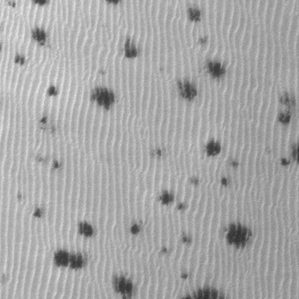
Label: frost